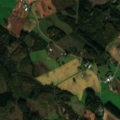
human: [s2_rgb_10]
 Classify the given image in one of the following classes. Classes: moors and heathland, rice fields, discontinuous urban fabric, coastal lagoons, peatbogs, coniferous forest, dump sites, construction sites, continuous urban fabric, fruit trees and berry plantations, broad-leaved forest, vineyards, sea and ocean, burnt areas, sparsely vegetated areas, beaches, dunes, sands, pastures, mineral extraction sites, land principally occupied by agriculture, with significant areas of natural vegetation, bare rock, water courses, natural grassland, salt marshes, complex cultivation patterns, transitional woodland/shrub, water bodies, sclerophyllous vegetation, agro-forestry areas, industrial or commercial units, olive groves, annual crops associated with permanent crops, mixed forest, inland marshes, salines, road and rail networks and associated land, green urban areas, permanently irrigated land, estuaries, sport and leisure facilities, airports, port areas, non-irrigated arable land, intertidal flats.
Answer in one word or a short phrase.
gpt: non-irrigated arable land, land principally occupied by agriculture, with significant areas of natural vegetation, coniferous forest, mixed forest, transitional woodland/shrub